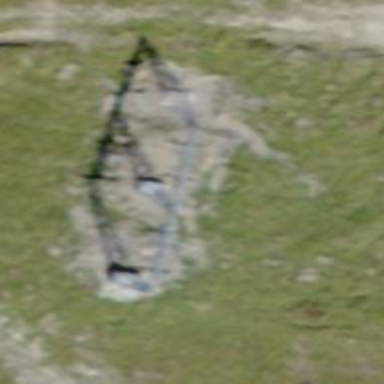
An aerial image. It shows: Pylon for aerialway.